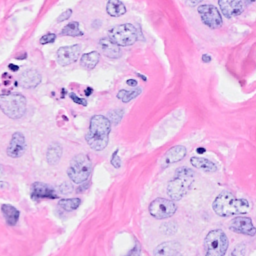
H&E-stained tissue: Breast